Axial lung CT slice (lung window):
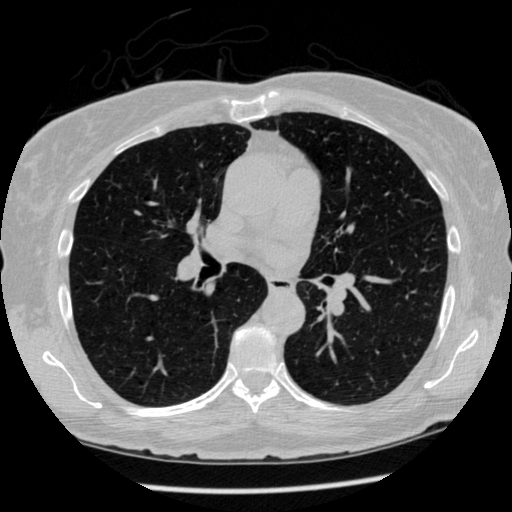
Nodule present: no